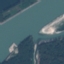
Land use / land cover class: River